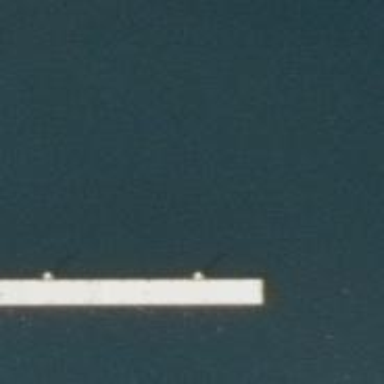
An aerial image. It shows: Man-made pier.